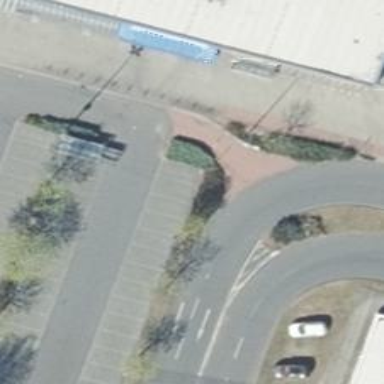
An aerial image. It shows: Pedestrian road.